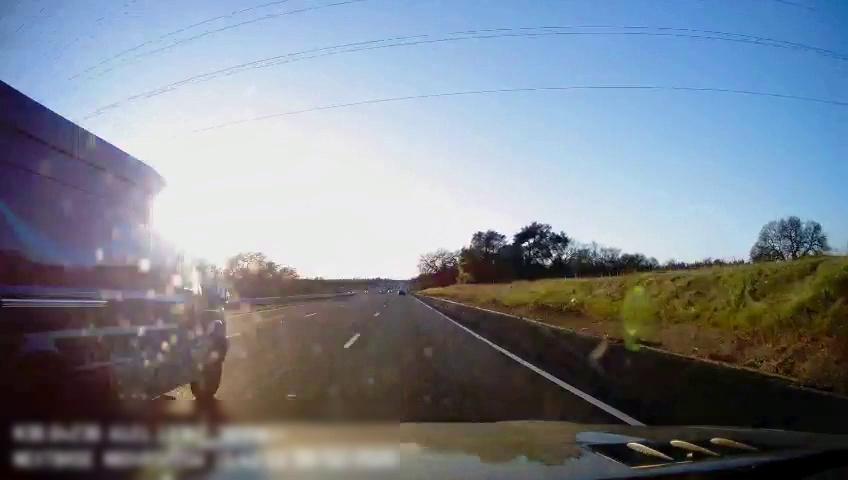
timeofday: Day
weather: Cloudy
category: Drivable Space
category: Vehicles | Van
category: Lanes | Alternate Lane
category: Lanes | Current Lane
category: Lanes | Current Lane
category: Lanes | Alternate Lane